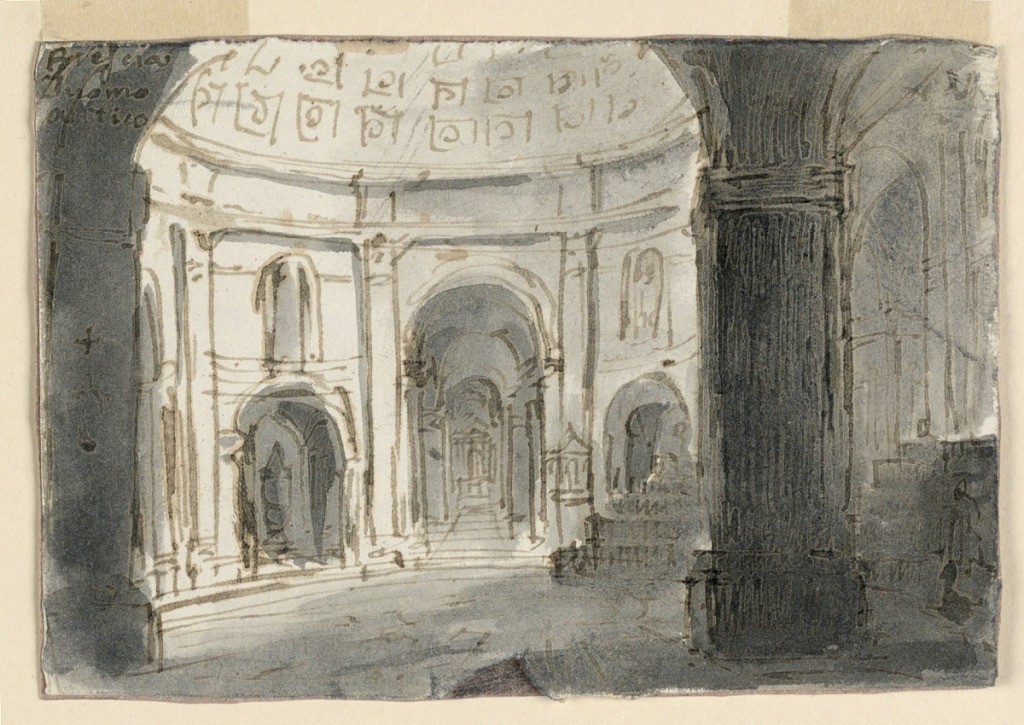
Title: Old Cathedral at Brescia
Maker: Antonio Giuseppe Basoli, Italian, 1774–1843
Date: early 19th century
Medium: Pen and bistre ink, brush and sepia wash on paper
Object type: Drawing
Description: Horizontal rectangle. Interior of Old Cathedral at Brescia, view of domed center part.